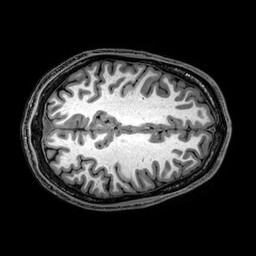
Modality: T1w
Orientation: axial
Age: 21
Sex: male
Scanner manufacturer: philips
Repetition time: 0.008181 s
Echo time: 0.00373 s